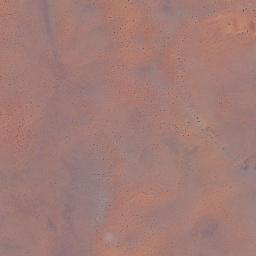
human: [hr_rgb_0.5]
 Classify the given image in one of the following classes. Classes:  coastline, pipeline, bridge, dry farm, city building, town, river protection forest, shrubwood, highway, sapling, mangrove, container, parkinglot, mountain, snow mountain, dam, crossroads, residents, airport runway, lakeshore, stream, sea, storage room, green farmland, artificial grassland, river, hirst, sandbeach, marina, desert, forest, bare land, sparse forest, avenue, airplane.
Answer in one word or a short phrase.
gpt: desert